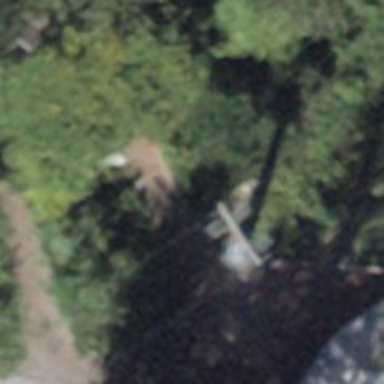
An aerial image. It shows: Pylon used for aerialway.